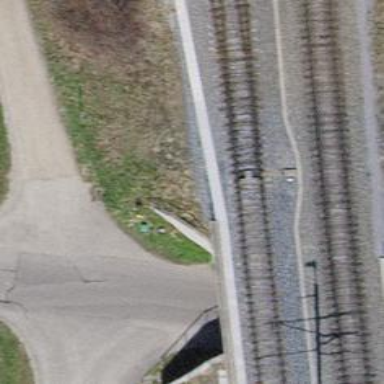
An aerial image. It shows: Siding railway line with electrified contact line for the trains.